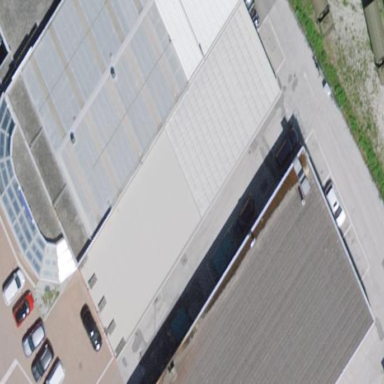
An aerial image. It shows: Building that houses car shop.